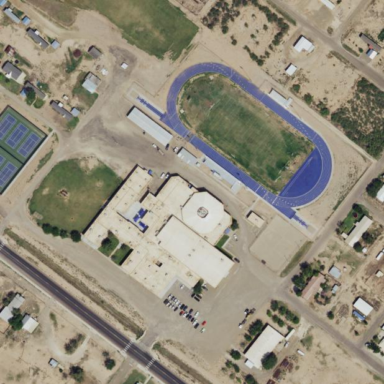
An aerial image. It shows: School.